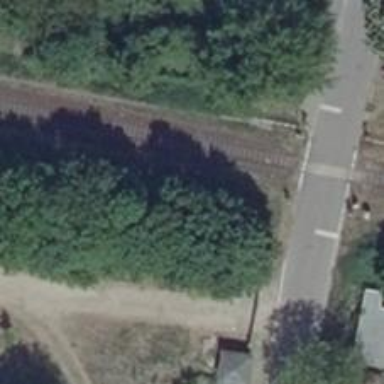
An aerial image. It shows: Disused railway.